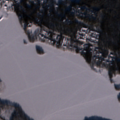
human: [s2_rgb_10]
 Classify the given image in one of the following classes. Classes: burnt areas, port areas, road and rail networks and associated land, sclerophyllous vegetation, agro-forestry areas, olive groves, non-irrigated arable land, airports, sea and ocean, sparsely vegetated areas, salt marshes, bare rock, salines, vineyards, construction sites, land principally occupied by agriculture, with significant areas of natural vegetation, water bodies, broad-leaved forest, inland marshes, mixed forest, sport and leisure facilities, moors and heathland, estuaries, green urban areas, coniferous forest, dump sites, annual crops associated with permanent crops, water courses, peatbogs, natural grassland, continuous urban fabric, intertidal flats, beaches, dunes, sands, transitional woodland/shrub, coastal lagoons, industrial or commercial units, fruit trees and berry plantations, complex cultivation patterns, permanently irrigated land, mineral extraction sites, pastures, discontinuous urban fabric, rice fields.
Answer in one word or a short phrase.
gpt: discontinuous urban fabric, coniferous forest, mixed forest, water bodies